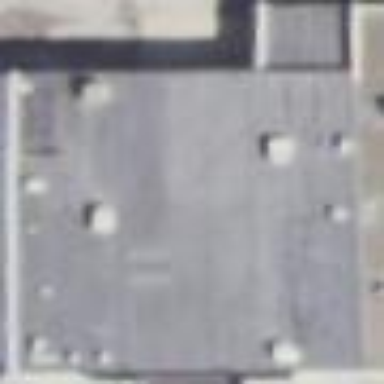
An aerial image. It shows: Hardware shop located inside building.